Current action and preconditions to check: trajectory_clear

Your task: For each precondition in the list above, predict whether it will hold at this action.

Consider the current scene as observed from the mobile robot's camera, and analyze the predicted future states of all dynamic agents (e.g., people, animals, vehicles, or any moving entities) within the NEXT SECOND.

IMPORTANT: Only answer "very likely" if you are absolutely certain—based on strong, clear evidence—that a dynamic agent will violate the precondition in the predicted future state. Do NOT answer "very likely" for unlikely, ambiguous, or low-probability risks.

Ask yourself for each precondition: Is there a high probability, with clear and convincing evidence, that the predicted future states of any dynamic agent will interfere with the predicted future state of the currently executing action within the NEXT SECOND, causing that precondition to fail?

Assess the risk level based on these predictions. Use "likely" or "very likely" if motions create a clear risk of interference.

Use "neutral" or "improbable" if agents are nearby but their predicted paths are clearly diverging or non-conflicting.

Failure Risk Categories: "very improbable", "improbable", "neutral", "likely", "very likely"

Answer Format: Output ONLY the probability_of_failure value from these categories: "very improbable", "improbable", "neutral", "likely", "very likely"

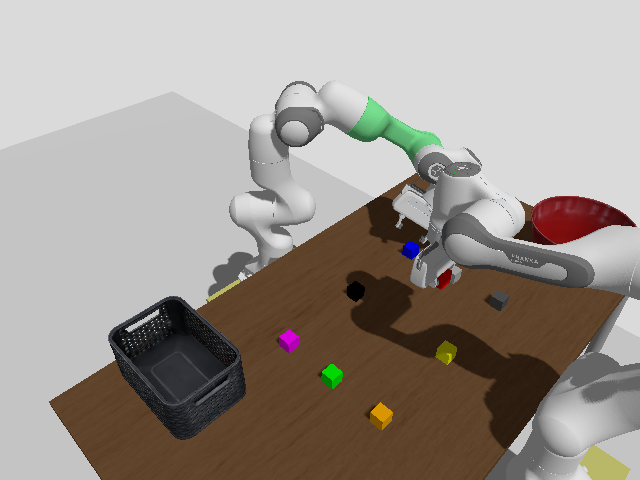

Answer: very improbable